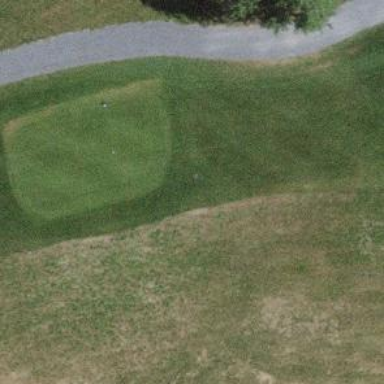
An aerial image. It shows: Golf tee.